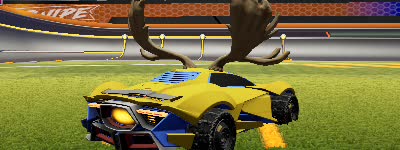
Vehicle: werewolf